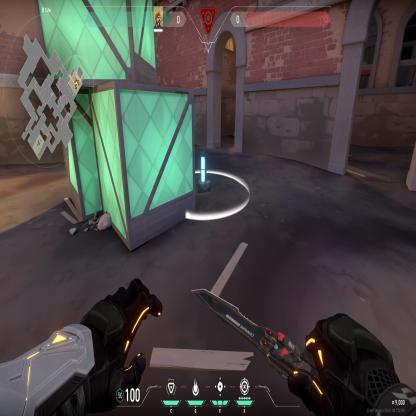
Label: planted spike